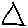
Label: triangle